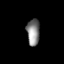
Tissue: lung
Cell type: T cells
Senescence score: 0.2249
Nuclear area (px): 334
Mean DAPI intensity: 133.443